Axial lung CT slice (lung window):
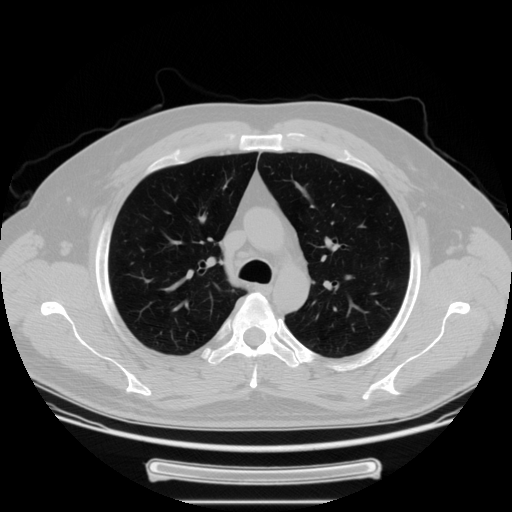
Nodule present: no